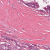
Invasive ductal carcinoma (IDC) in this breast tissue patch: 1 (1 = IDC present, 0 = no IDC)